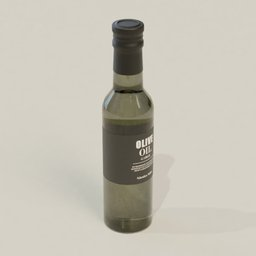
Label: tools